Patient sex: F
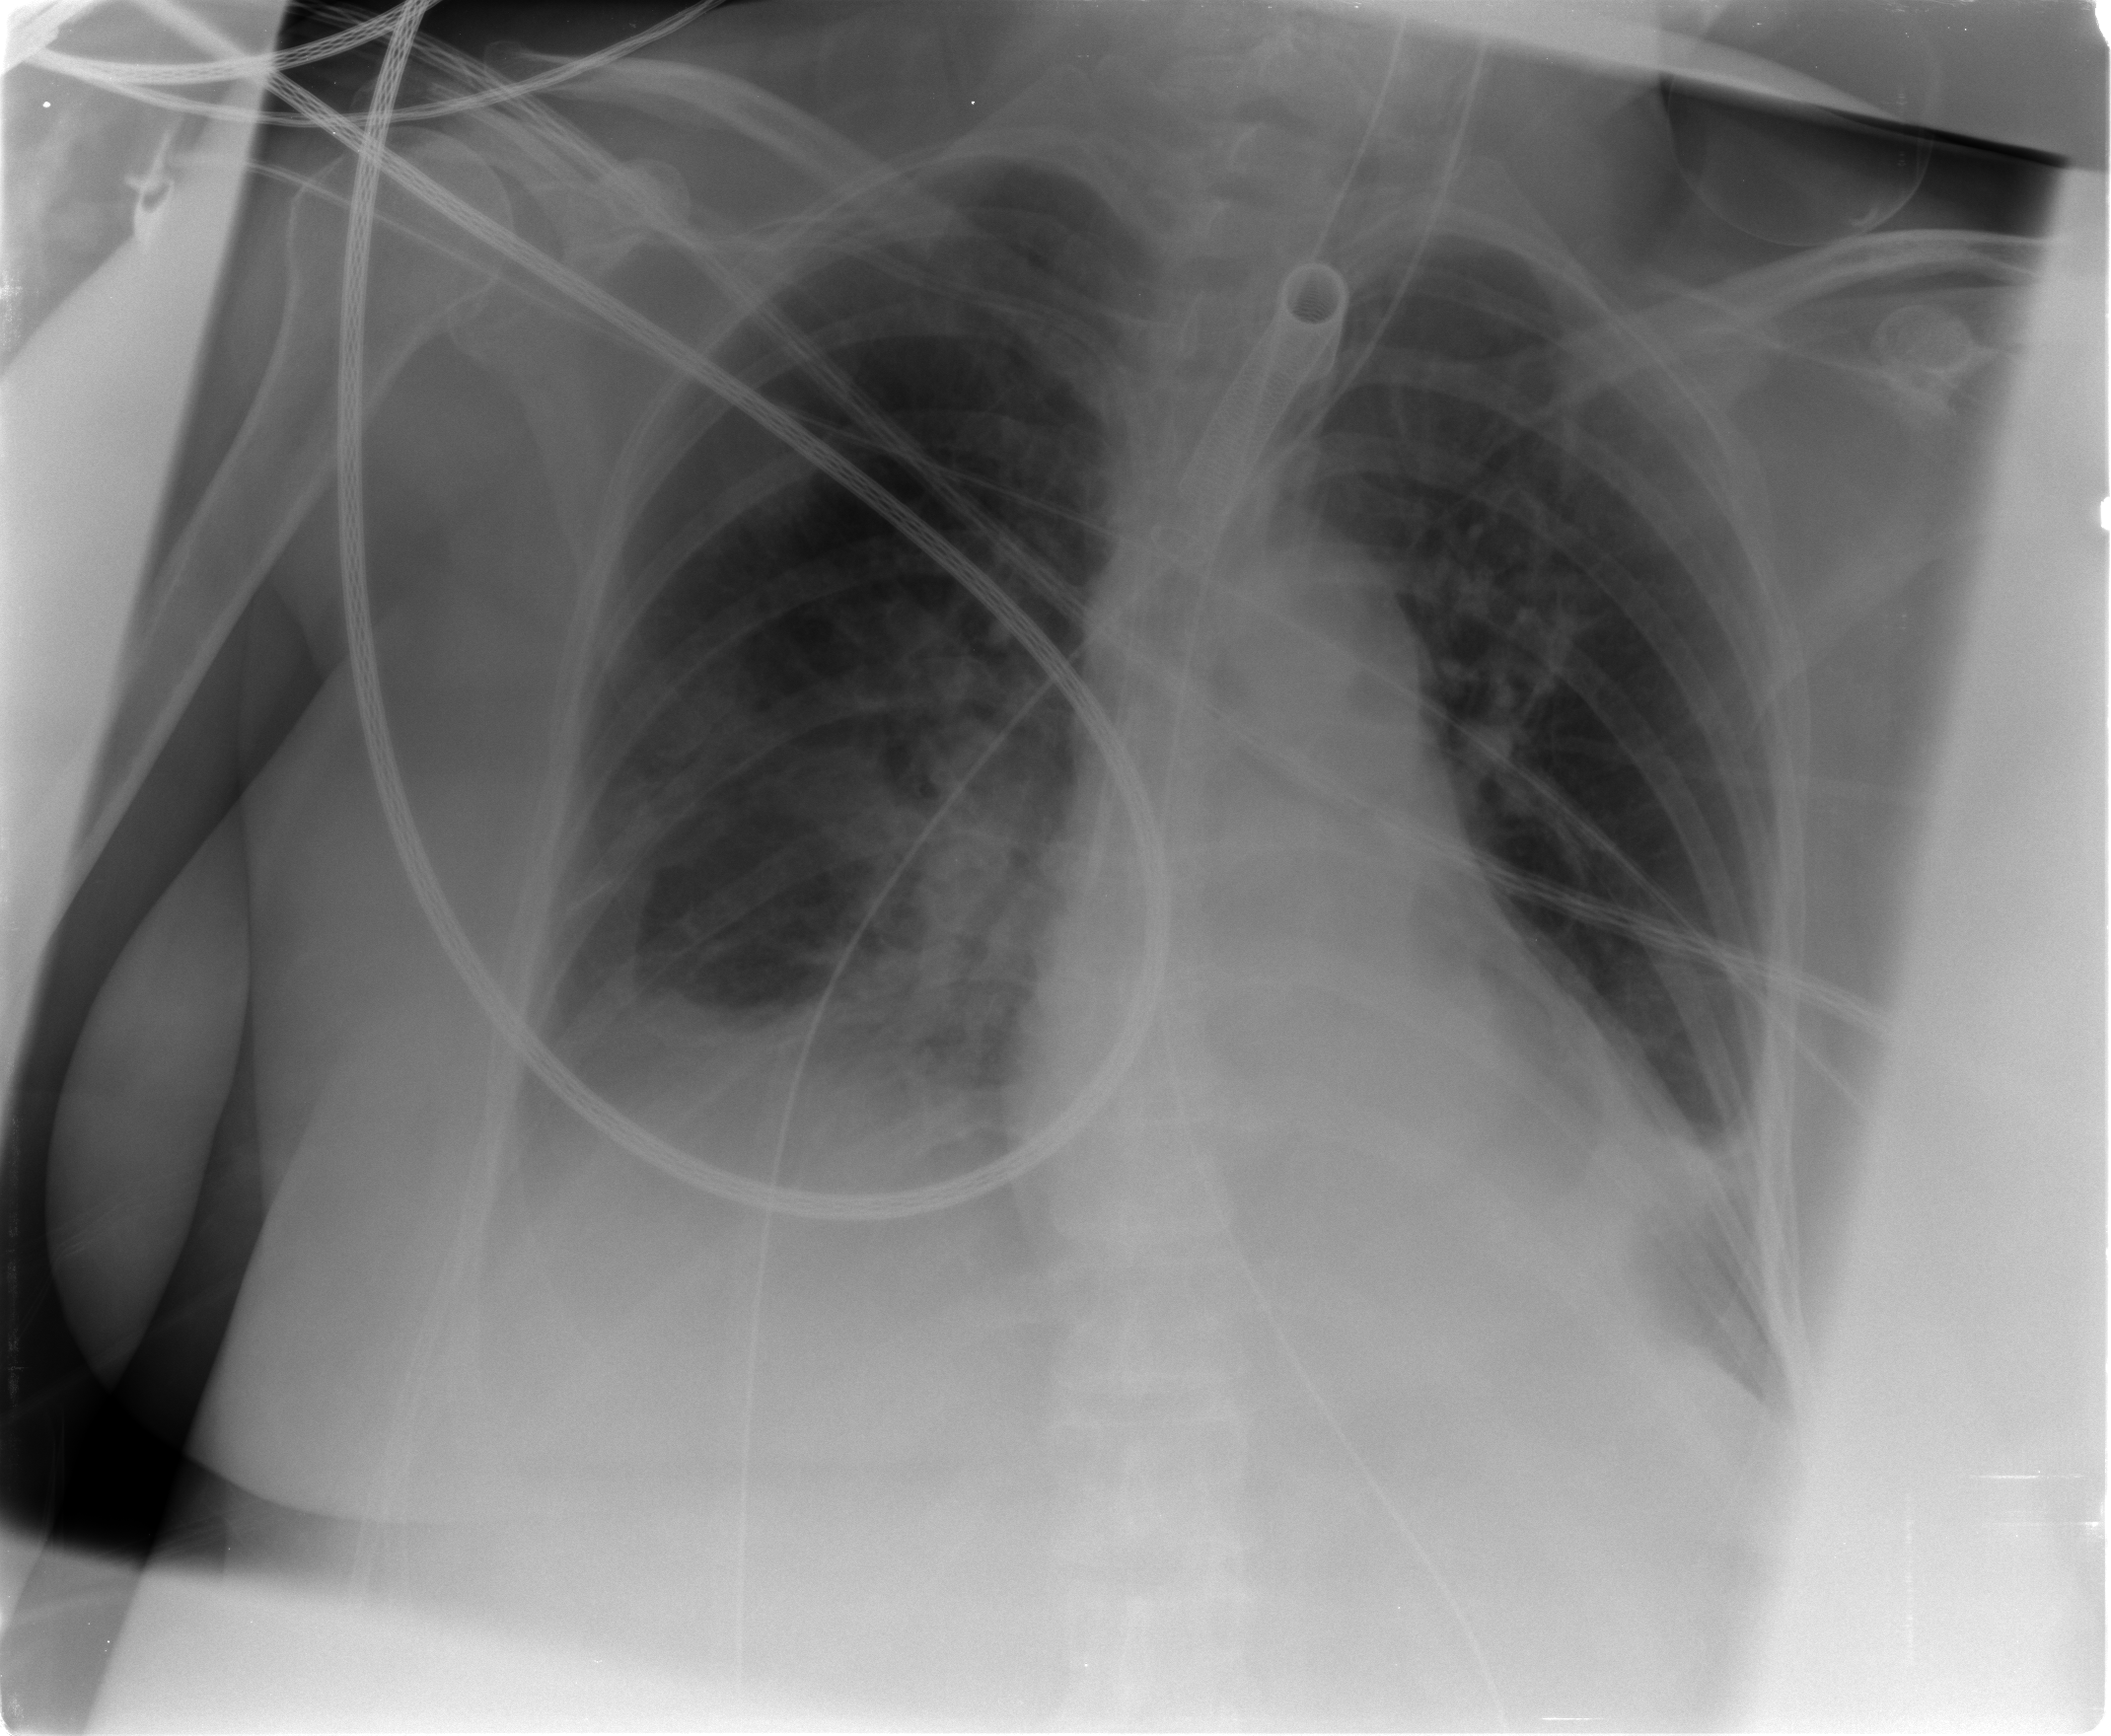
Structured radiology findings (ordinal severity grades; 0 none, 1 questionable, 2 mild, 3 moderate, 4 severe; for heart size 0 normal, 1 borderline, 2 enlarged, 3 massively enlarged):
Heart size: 0
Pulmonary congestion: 2
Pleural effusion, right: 0
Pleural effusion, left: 1
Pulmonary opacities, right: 2
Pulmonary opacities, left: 0
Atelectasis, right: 2
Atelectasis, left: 2